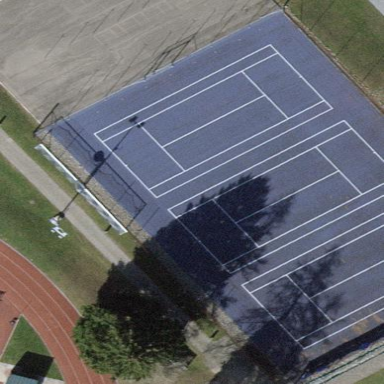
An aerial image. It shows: Tennis court on pitch designated for leisure land.